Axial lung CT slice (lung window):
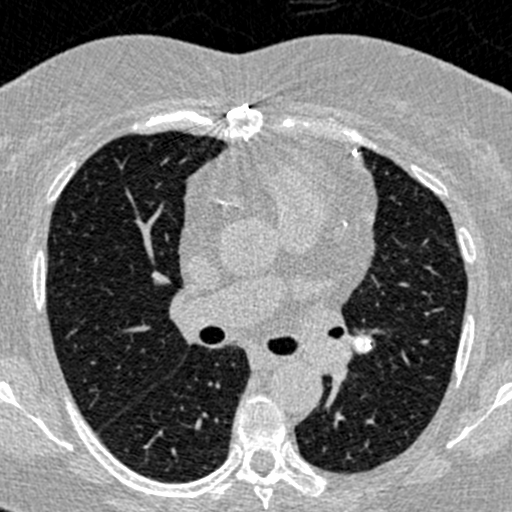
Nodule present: no